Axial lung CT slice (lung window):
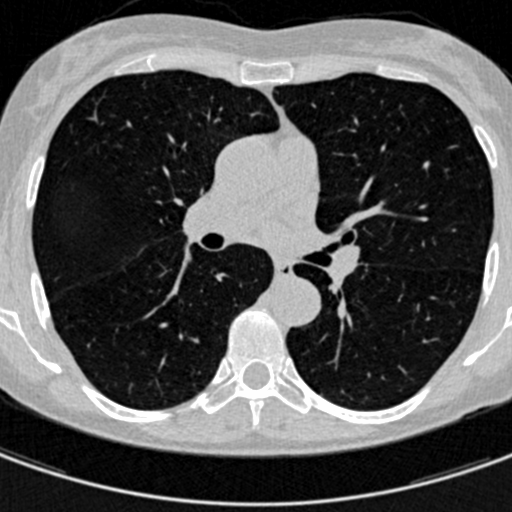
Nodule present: no